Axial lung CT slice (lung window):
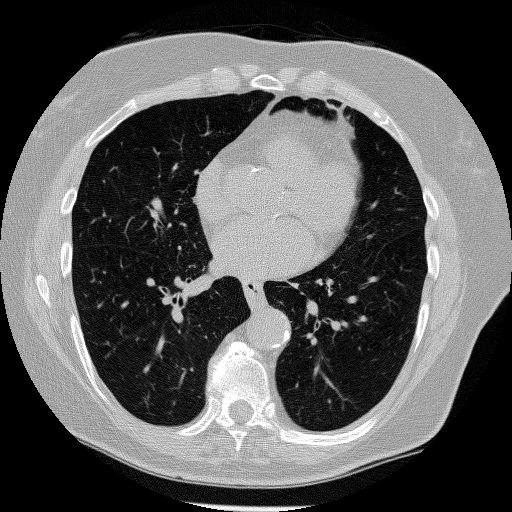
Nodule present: no